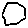
Label: hexagon